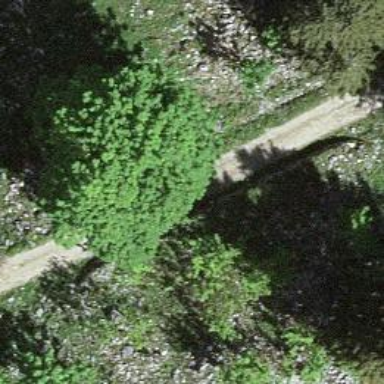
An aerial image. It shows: Track road with grade4 tracktype.